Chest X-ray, AP view. Patient: 56 years old, sex F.
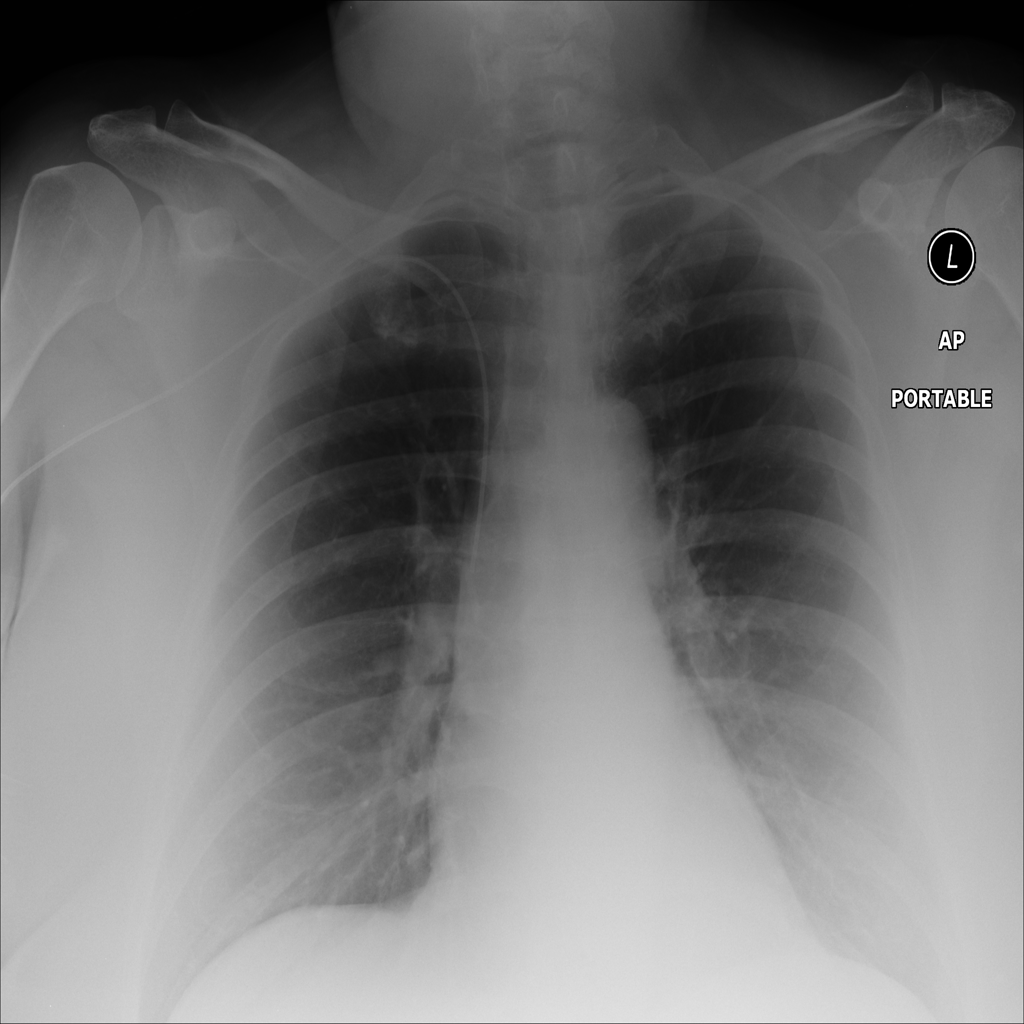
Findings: No Finding